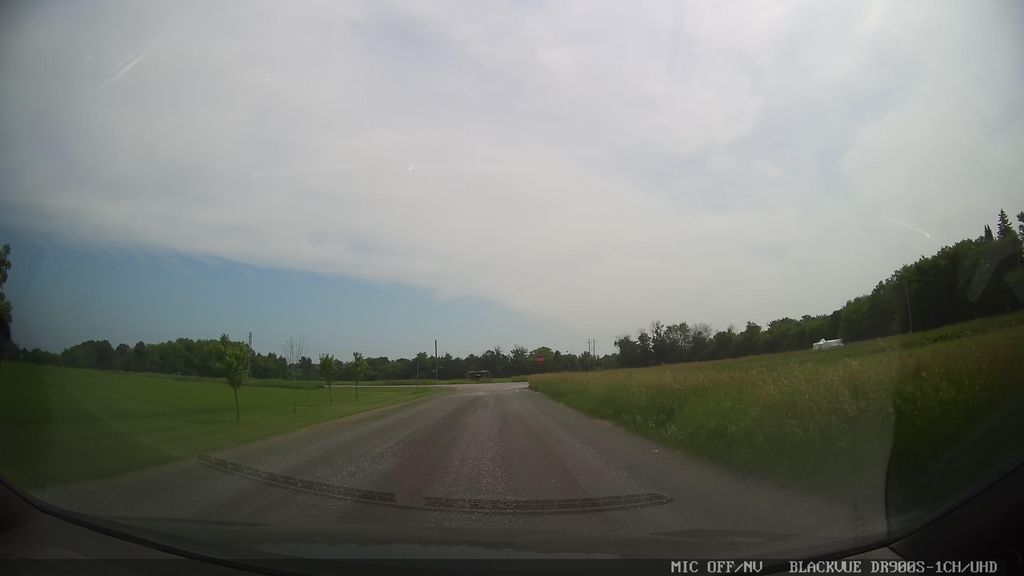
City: ottawa-gatineau